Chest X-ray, PA view. Patient: 44 years old, sex M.
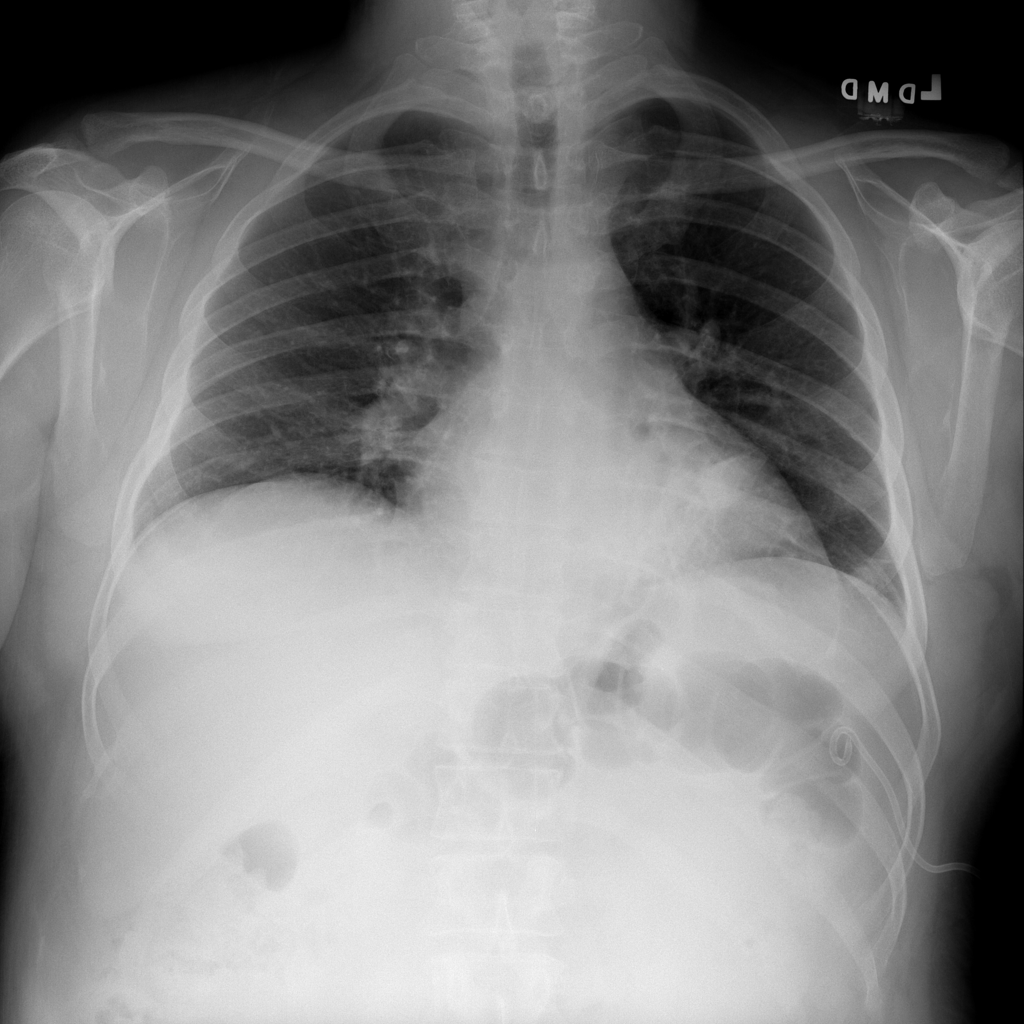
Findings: Atelectasis, Pneumothorax